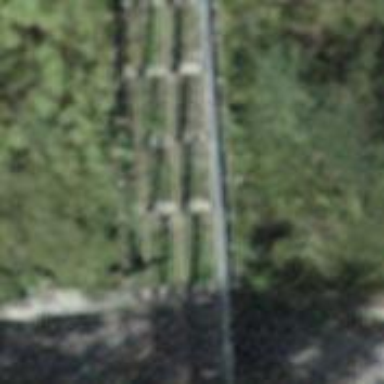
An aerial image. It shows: Funicular railway bridge.